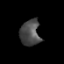
Tissue: prostate
Cell type: T cells
Senescence score: 0.2237
Nuclear area (px): 505
Mean DAPI intensity: 75.269